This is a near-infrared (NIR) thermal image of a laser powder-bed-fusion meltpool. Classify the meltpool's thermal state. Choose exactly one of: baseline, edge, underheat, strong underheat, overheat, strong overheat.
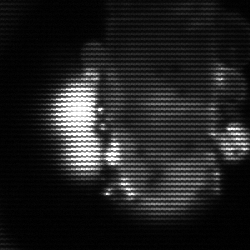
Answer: strong underheat